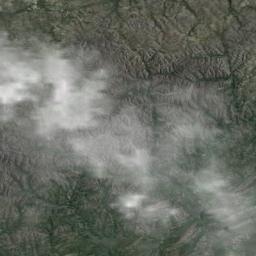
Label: cloud